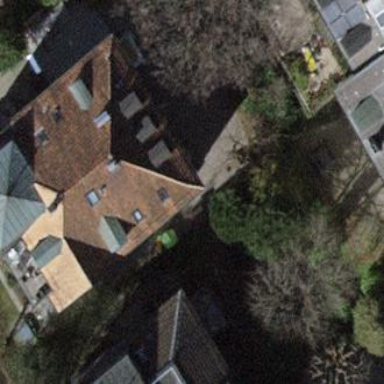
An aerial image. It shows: Building with hipped roof shape.